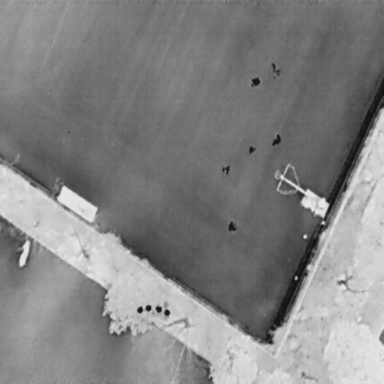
There is a Bicycle in the infrared image.